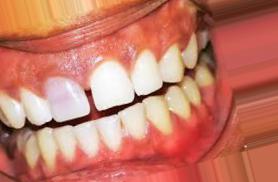
Condition: Tooth Discoloration